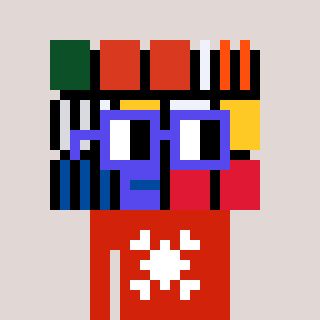
a pixel art character with square blue glasses, a abstract-shaped head and a red-colored body on a warm background